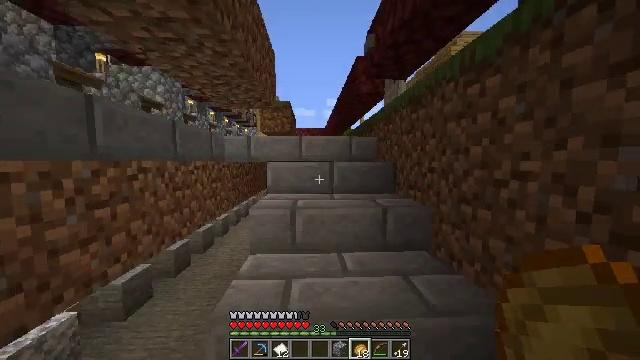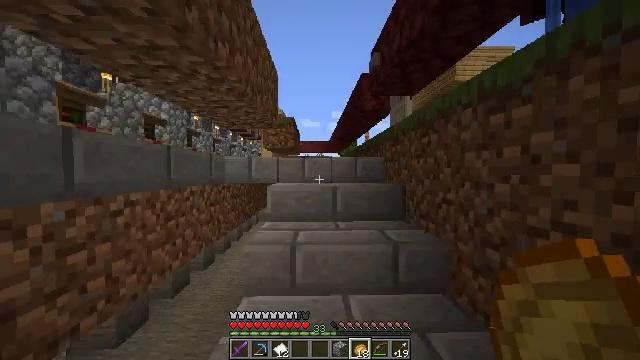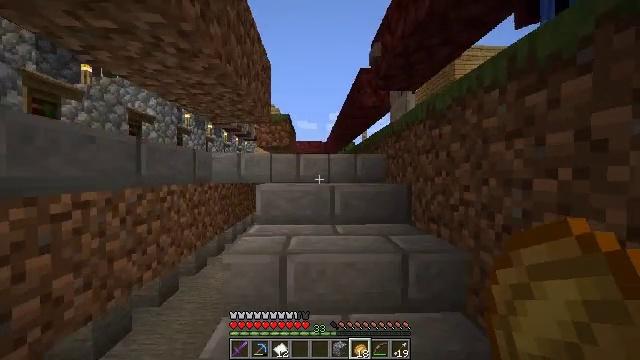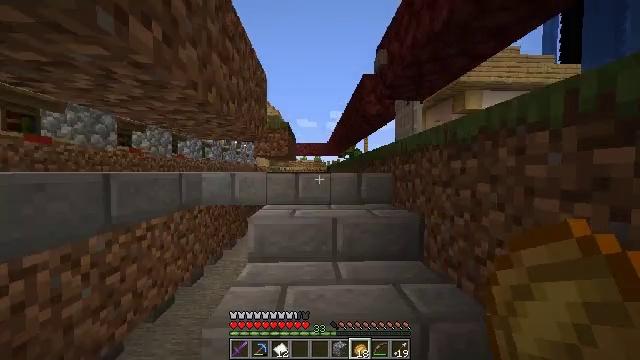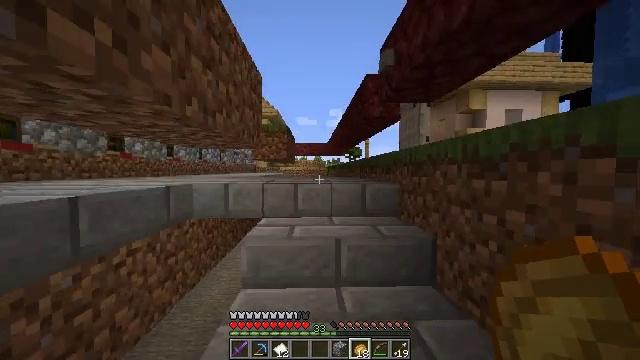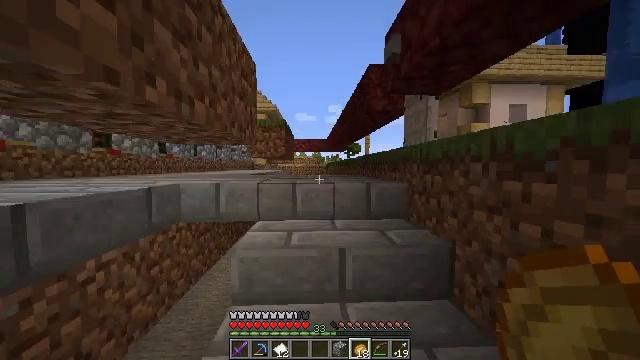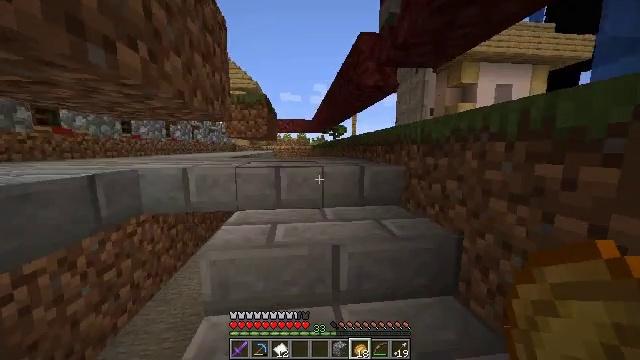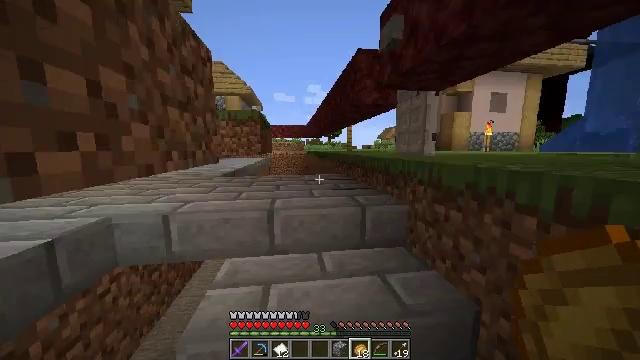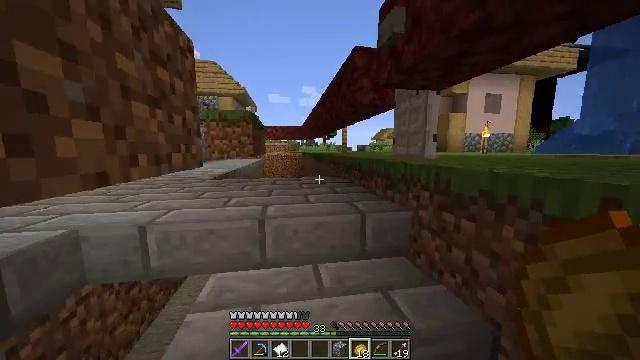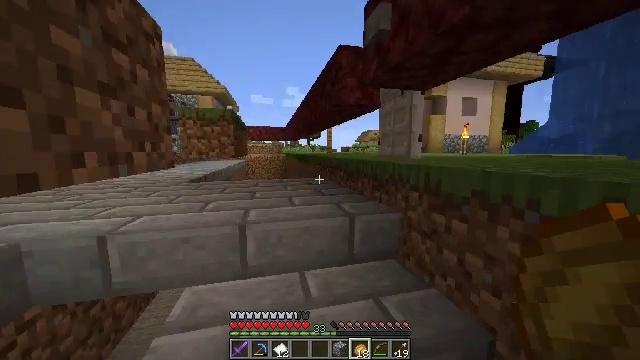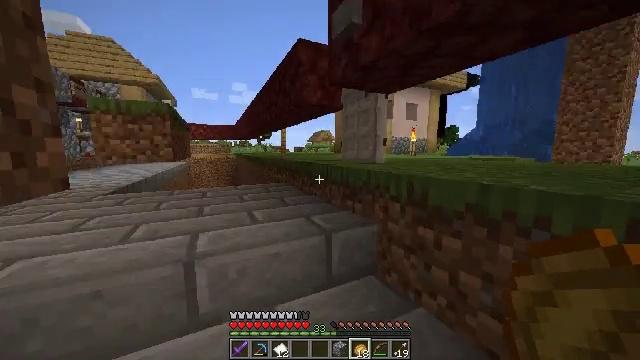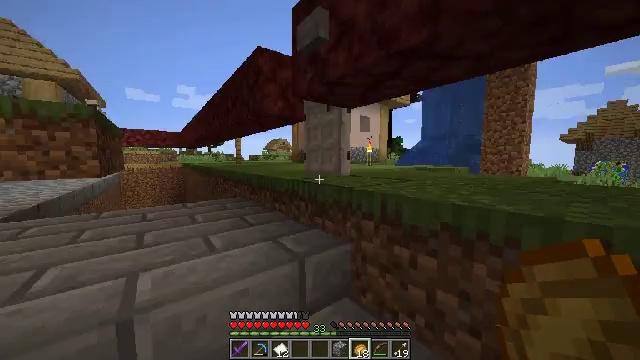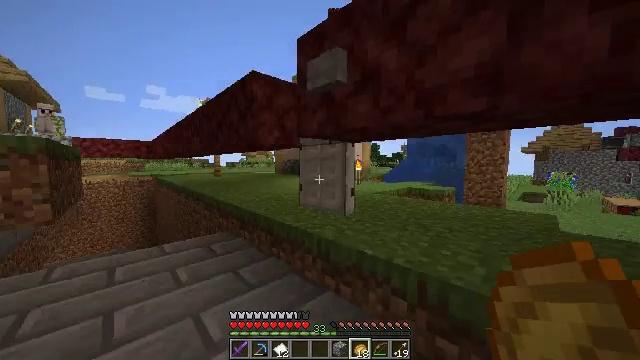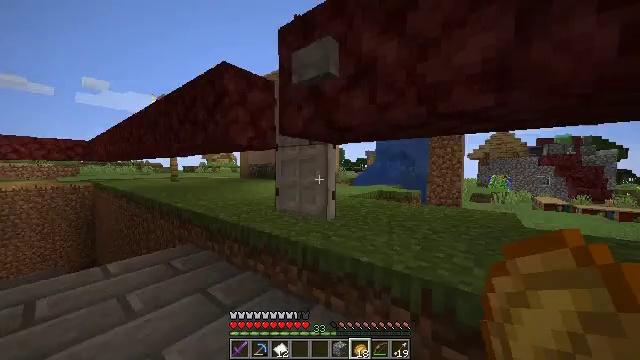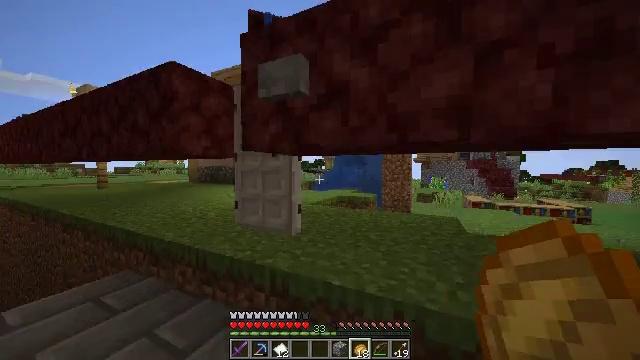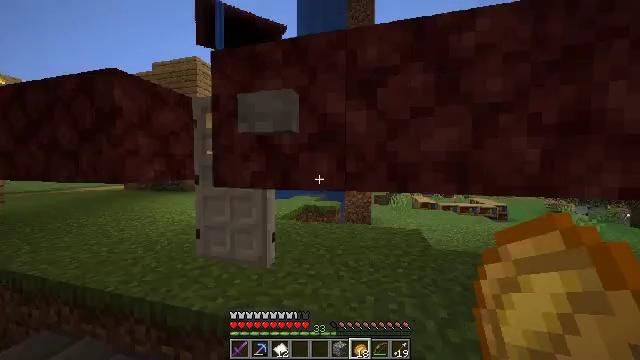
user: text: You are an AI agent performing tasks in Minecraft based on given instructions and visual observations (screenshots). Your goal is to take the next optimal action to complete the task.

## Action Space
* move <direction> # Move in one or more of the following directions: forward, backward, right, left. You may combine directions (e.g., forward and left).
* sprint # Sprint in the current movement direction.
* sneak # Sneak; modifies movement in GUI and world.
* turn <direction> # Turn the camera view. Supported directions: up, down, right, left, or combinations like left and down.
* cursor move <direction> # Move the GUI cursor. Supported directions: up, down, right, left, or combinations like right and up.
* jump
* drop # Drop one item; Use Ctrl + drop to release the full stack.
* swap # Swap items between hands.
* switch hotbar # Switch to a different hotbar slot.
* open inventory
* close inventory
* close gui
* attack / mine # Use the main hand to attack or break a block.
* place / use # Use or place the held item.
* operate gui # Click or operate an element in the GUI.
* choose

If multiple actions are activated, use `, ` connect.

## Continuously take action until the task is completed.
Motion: motion action
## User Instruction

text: Open the crafting table and craft a fletching table.
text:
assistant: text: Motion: move forward, turn left and up
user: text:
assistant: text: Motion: move forward
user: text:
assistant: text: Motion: move forward
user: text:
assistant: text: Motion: move forward
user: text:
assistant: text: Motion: move forward
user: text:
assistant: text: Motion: move forward, turn right and down
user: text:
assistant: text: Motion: move forward, turn right
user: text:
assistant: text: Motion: move forward, turn right
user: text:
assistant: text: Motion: move forward and move left, turn right
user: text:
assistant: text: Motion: move forward and move left, turn right
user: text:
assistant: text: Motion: move forward and move left, turn right and up
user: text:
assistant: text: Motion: move forward and move left, turn right and up
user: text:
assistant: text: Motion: move forward and move left, turn right and up
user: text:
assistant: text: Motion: move forward and move left, turn right
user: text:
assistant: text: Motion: move forward and move left, turn right
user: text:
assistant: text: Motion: move forward and move left, turn right
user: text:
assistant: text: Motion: move left, turn right
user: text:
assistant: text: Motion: move left, turn right
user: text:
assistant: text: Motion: turn right and up
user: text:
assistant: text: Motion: turn right and up
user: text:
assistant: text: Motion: turn right and up
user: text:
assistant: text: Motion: turn right and up
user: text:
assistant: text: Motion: turn right and up
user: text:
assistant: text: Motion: turn right
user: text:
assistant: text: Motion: turn right and up
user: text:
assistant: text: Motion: turn left and up
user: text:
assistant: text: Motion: turn left and up
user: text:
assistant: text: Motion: turn left and up
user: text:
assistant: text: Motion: no_op
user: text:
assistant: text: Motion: no_op